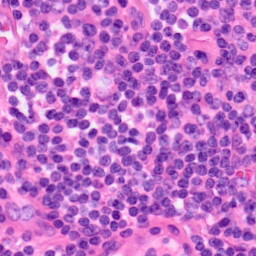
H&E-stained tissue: Lung